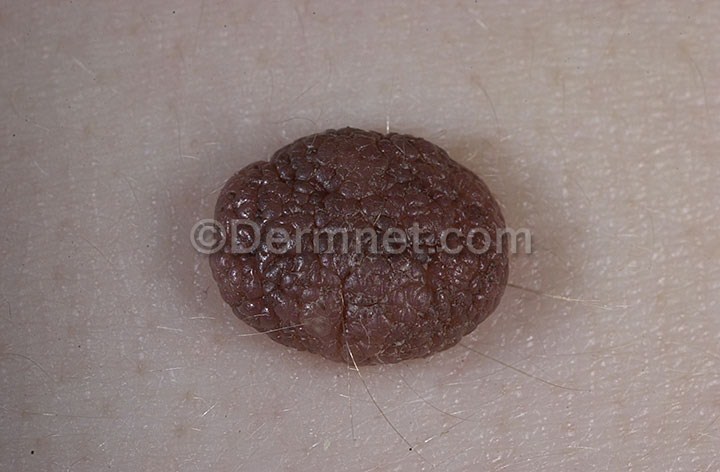
Disease: Melanoma Skin Cancer Nevi and Moles